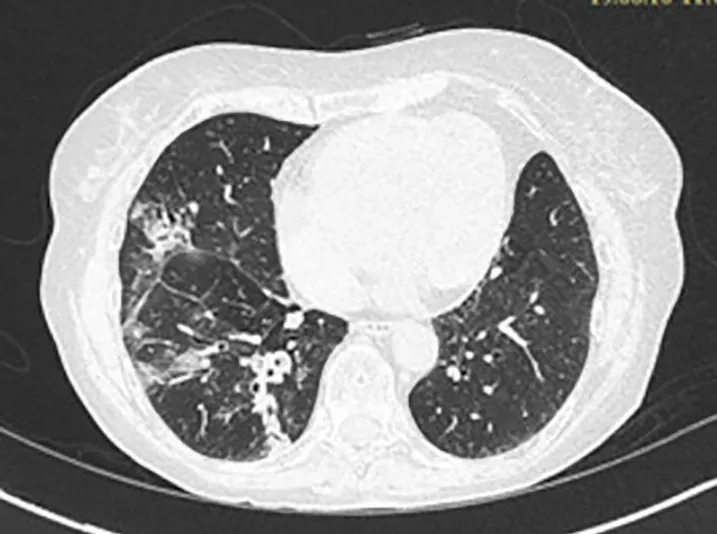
Chest CT scan image showing alveolar opacities associated to bronchiectasis in posterior and medial segment of the right basal pyramid.
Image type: radiology (ct)